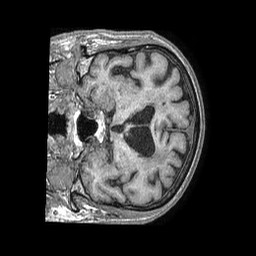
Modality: T1w
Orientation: coronal
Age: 72
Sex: male
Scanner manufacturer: philips
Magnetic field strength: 1.5 T
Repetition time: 0.007634 s
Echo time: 0.003472 s